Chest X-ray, PA view. Patient: 53 years old, sex M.
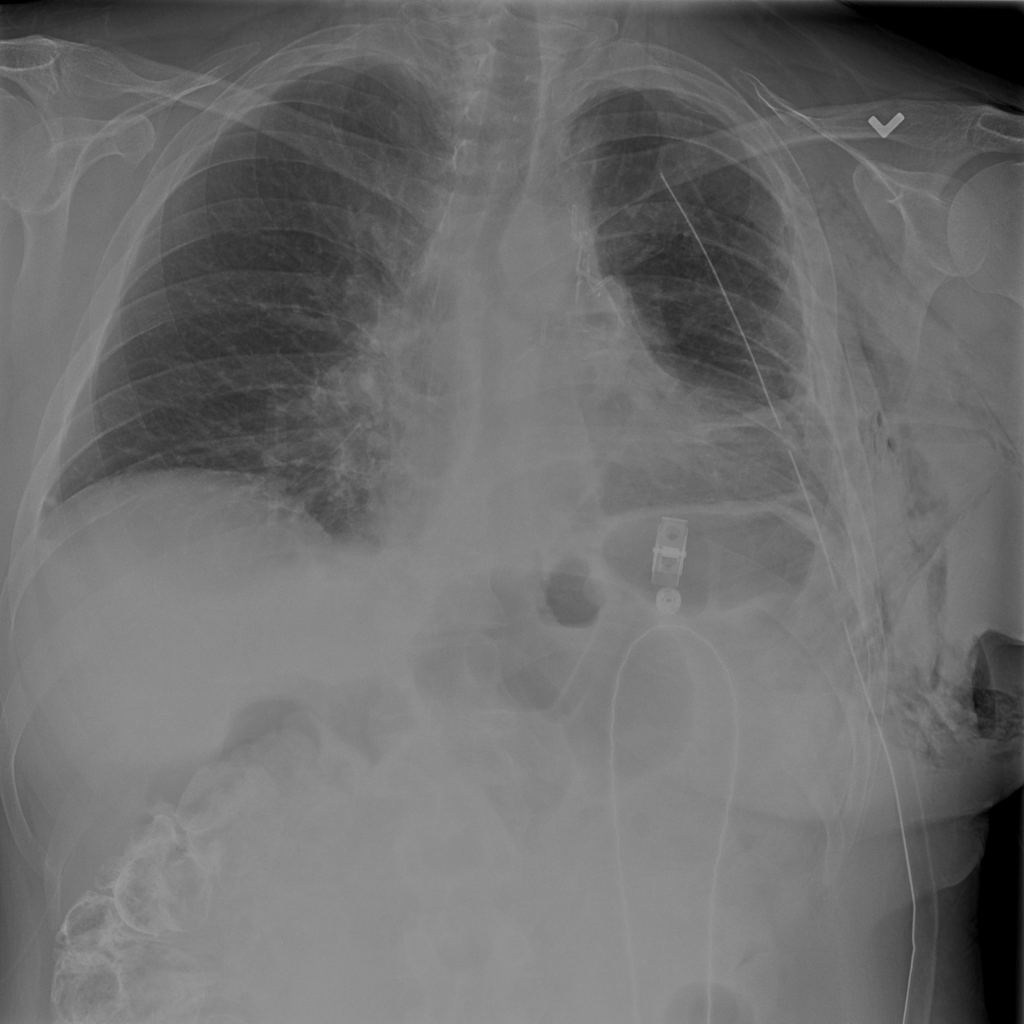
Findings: Emphysema, Pneumothorax